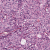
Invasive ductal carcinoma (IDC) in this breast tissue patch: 0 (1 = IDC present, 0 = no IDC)